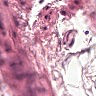
Metastatic tissue present: no